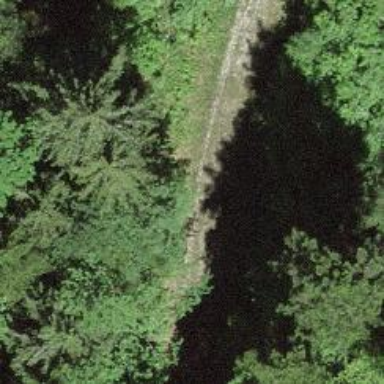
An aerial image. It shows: Track with grade 3 surface.